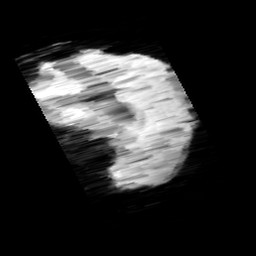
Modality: minIP
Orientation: sagittal
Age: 11
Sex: male
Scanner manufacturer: siemens
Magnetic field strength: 3 T
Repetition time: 0.027 s
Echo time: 0.02 s